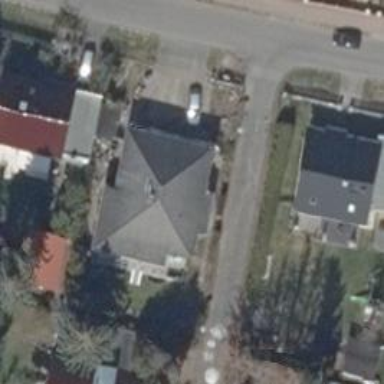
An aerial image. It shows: Detached building.